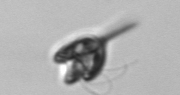
Label: Pyramimonas_longicauda